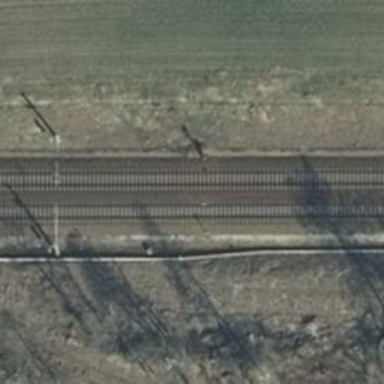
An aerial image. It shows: Railway signal.